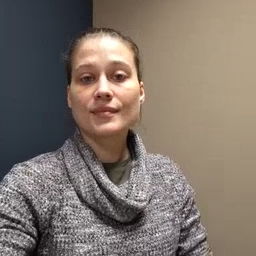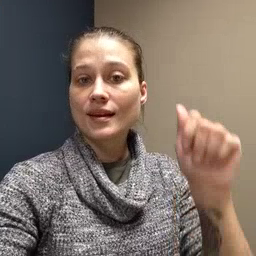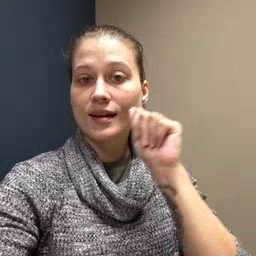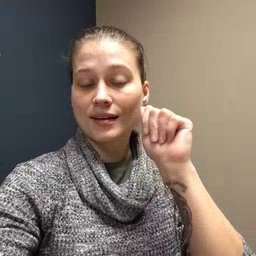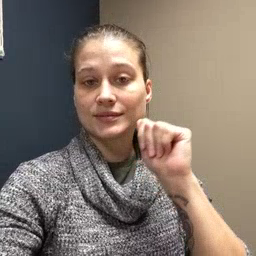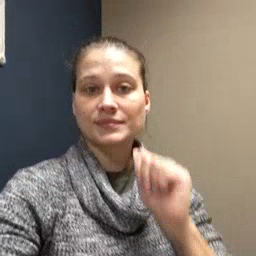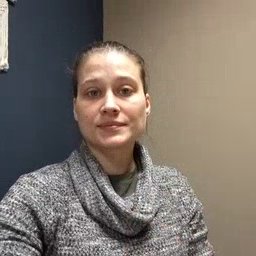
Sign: aunt